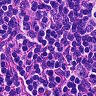
Metastatic tissue present: no